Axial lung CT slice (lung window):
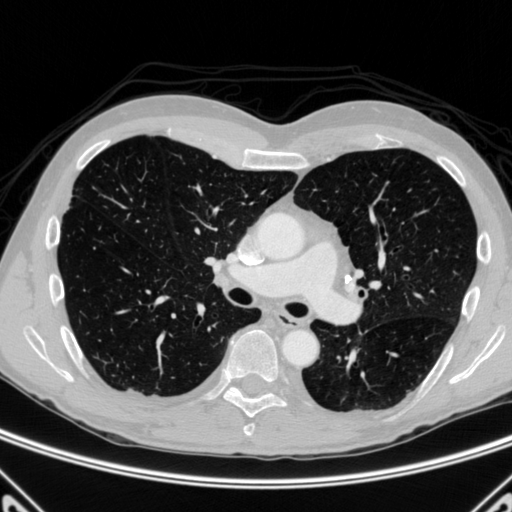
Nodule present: no